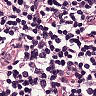
Metastatic tissue present: no